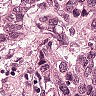
Metastatic tissue present: yes